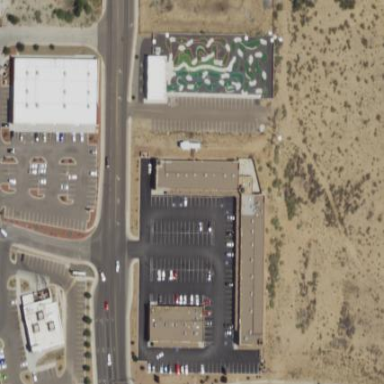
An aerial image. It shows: Retail building.